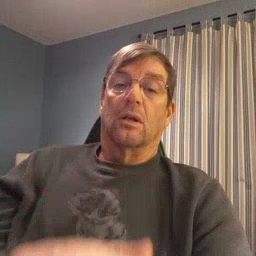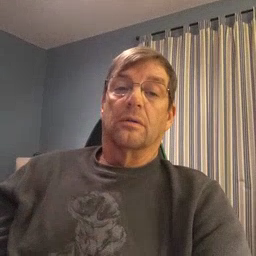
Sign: refrigerator